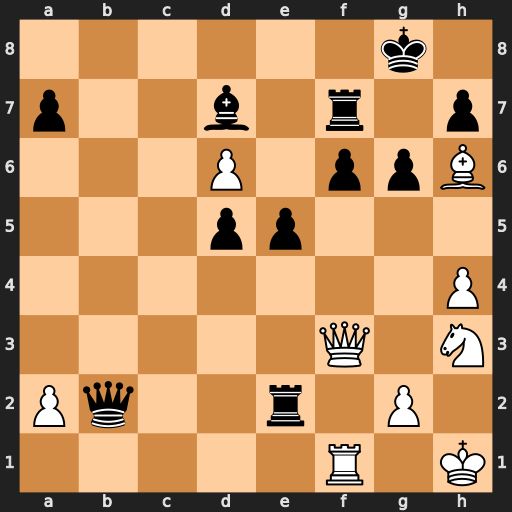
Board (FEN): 6k1/p2b1r1p/3P1ppB/3pp3/7P/5Q1N/Pq2r1P1/5R1K
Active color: w
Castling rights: -
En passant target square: -
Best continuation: Qxd5 Qb5 Qa8+ Be8 Rc1 Rb7 Rc8 Qb1+ Ng1 Re4 Rxe8+ Kf7 Re7+ Rxe7 Qf8+ Ke6 Qxe7+